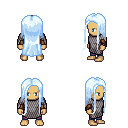
a pixel art fantasy rpg character, male body template, human, tanned skin, chain mail, magenta pants, white cyan extra-long hairstyle, leather bracers, four views (front, back, left, right), 2x2 character sprite sheet, small pixel art, hard edges, no anti-aliasing